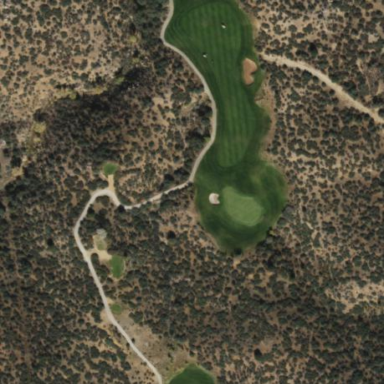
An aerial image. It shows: Rough grassy area used for golf.